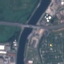
Land use / land cover: River